Field crop: maize
Growth stage: 2
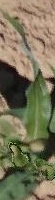
Species: maize